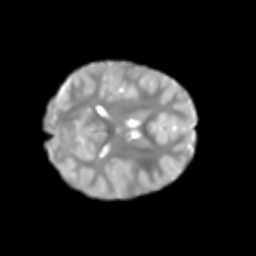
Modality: T2w
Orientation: axial
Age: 7
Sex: male
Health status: healthy